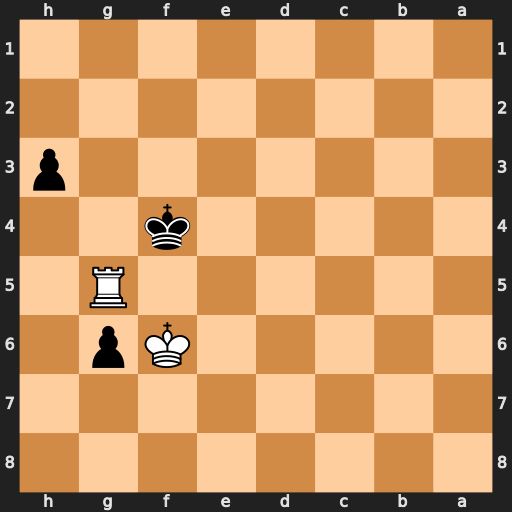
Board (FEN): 8/8/5Kp1/6R1/5k2/7p/8/8
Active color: b
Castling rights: -
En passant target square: -
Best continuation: h2 Kxg6 h1=Q